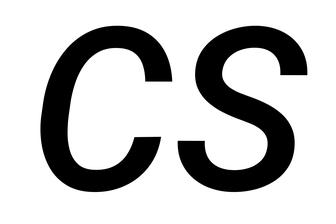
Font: Roboto-Italic_Medium_Italic